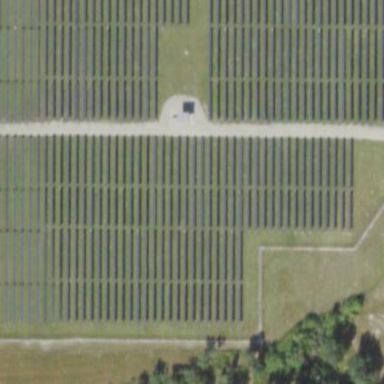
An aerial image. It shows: Solar power plant utilizing photovoltaic technology.